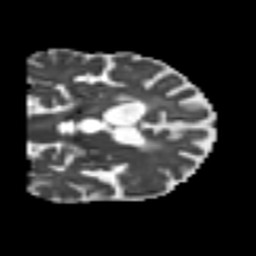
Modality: MD
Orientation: coronal
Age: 77
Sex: male
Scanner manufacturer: siemens
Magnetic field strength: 3 T
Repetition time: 4.999 s
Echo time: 0.07946 s